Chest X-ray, PA view. Patient: 59 years old, sex M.
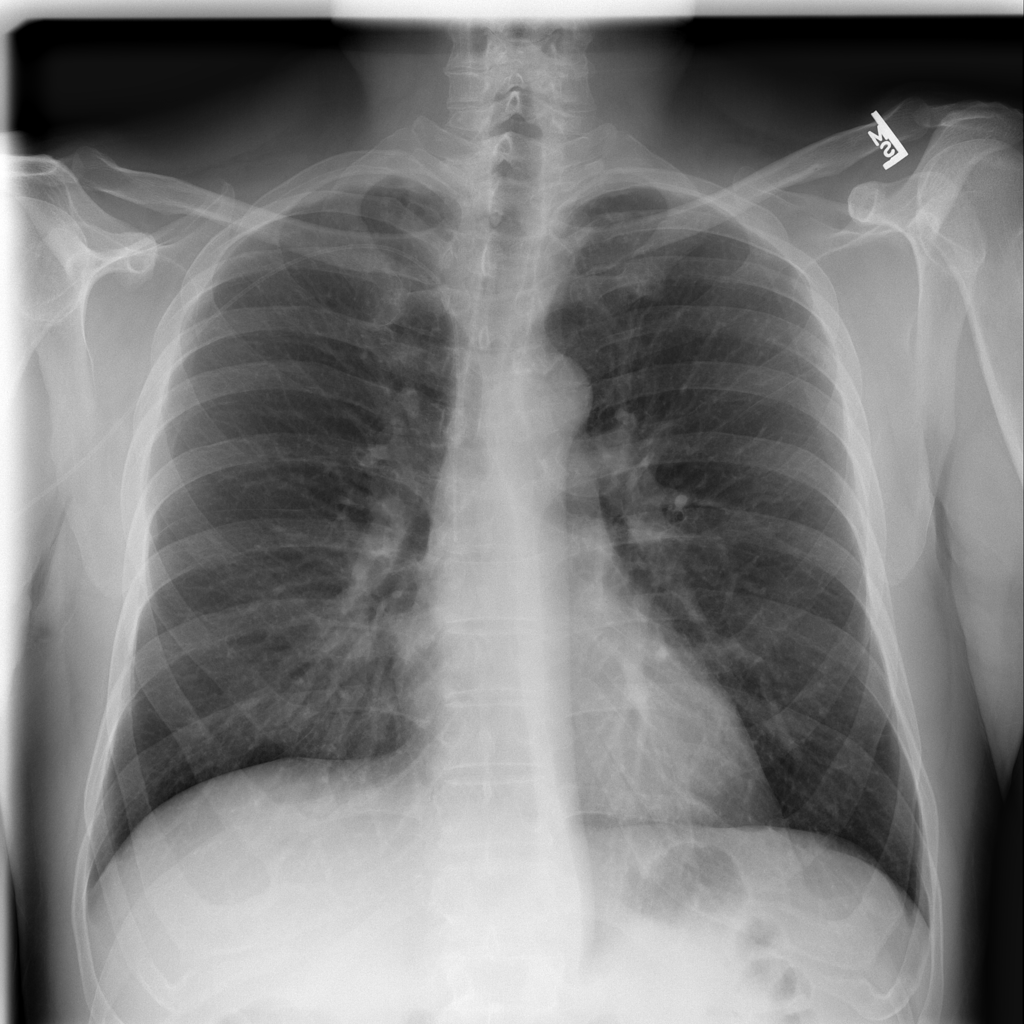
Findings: No Finding